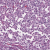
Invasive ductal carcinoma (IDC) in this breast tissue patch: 1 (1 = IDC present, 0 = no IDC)